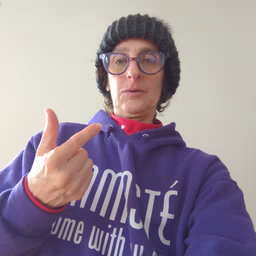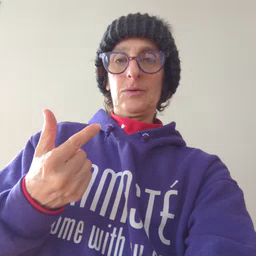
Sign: toothbrush